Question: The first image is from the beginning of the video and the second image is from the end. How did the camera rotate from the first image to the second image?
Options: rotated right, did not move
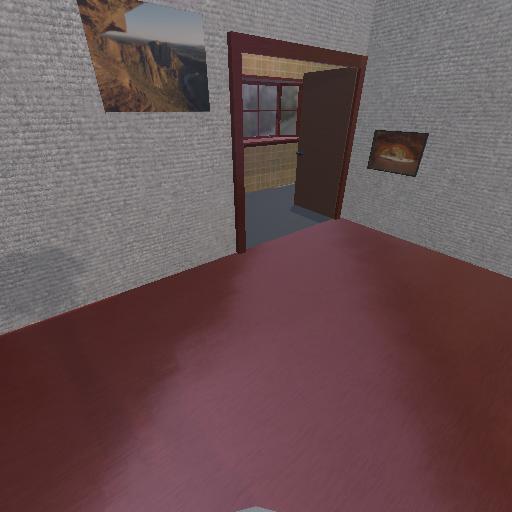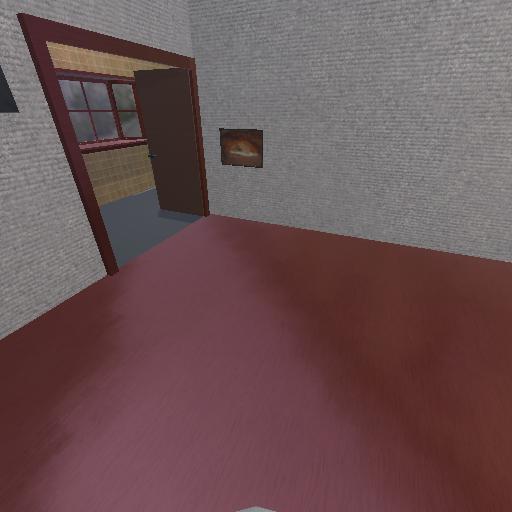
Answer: rotated right